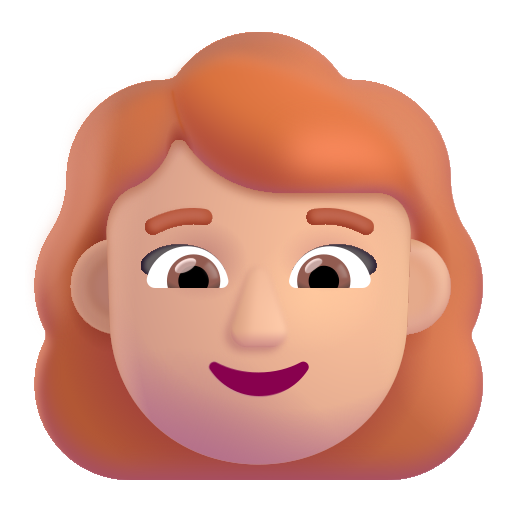
woman red hair color  light